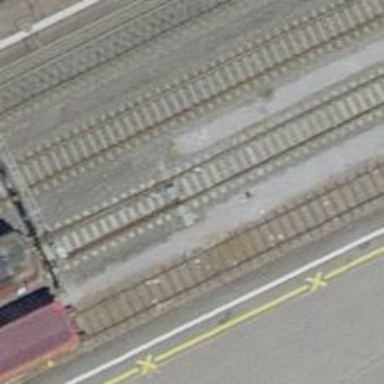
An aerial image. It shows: Railway switch.